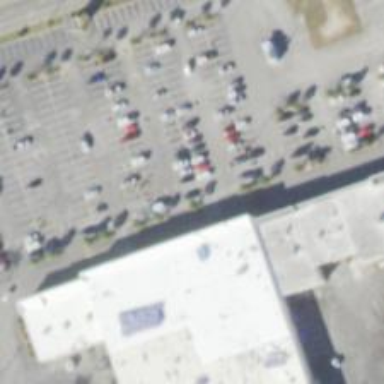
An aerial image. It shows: Parking space.